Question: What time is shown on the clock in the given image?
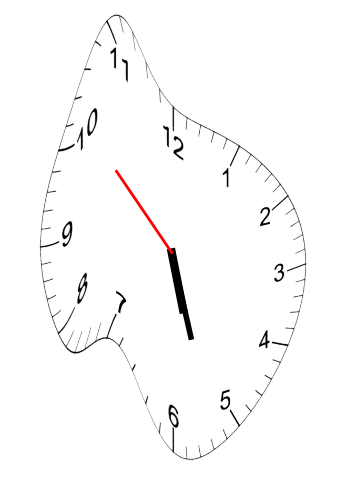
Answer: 05:26:52